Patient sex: F
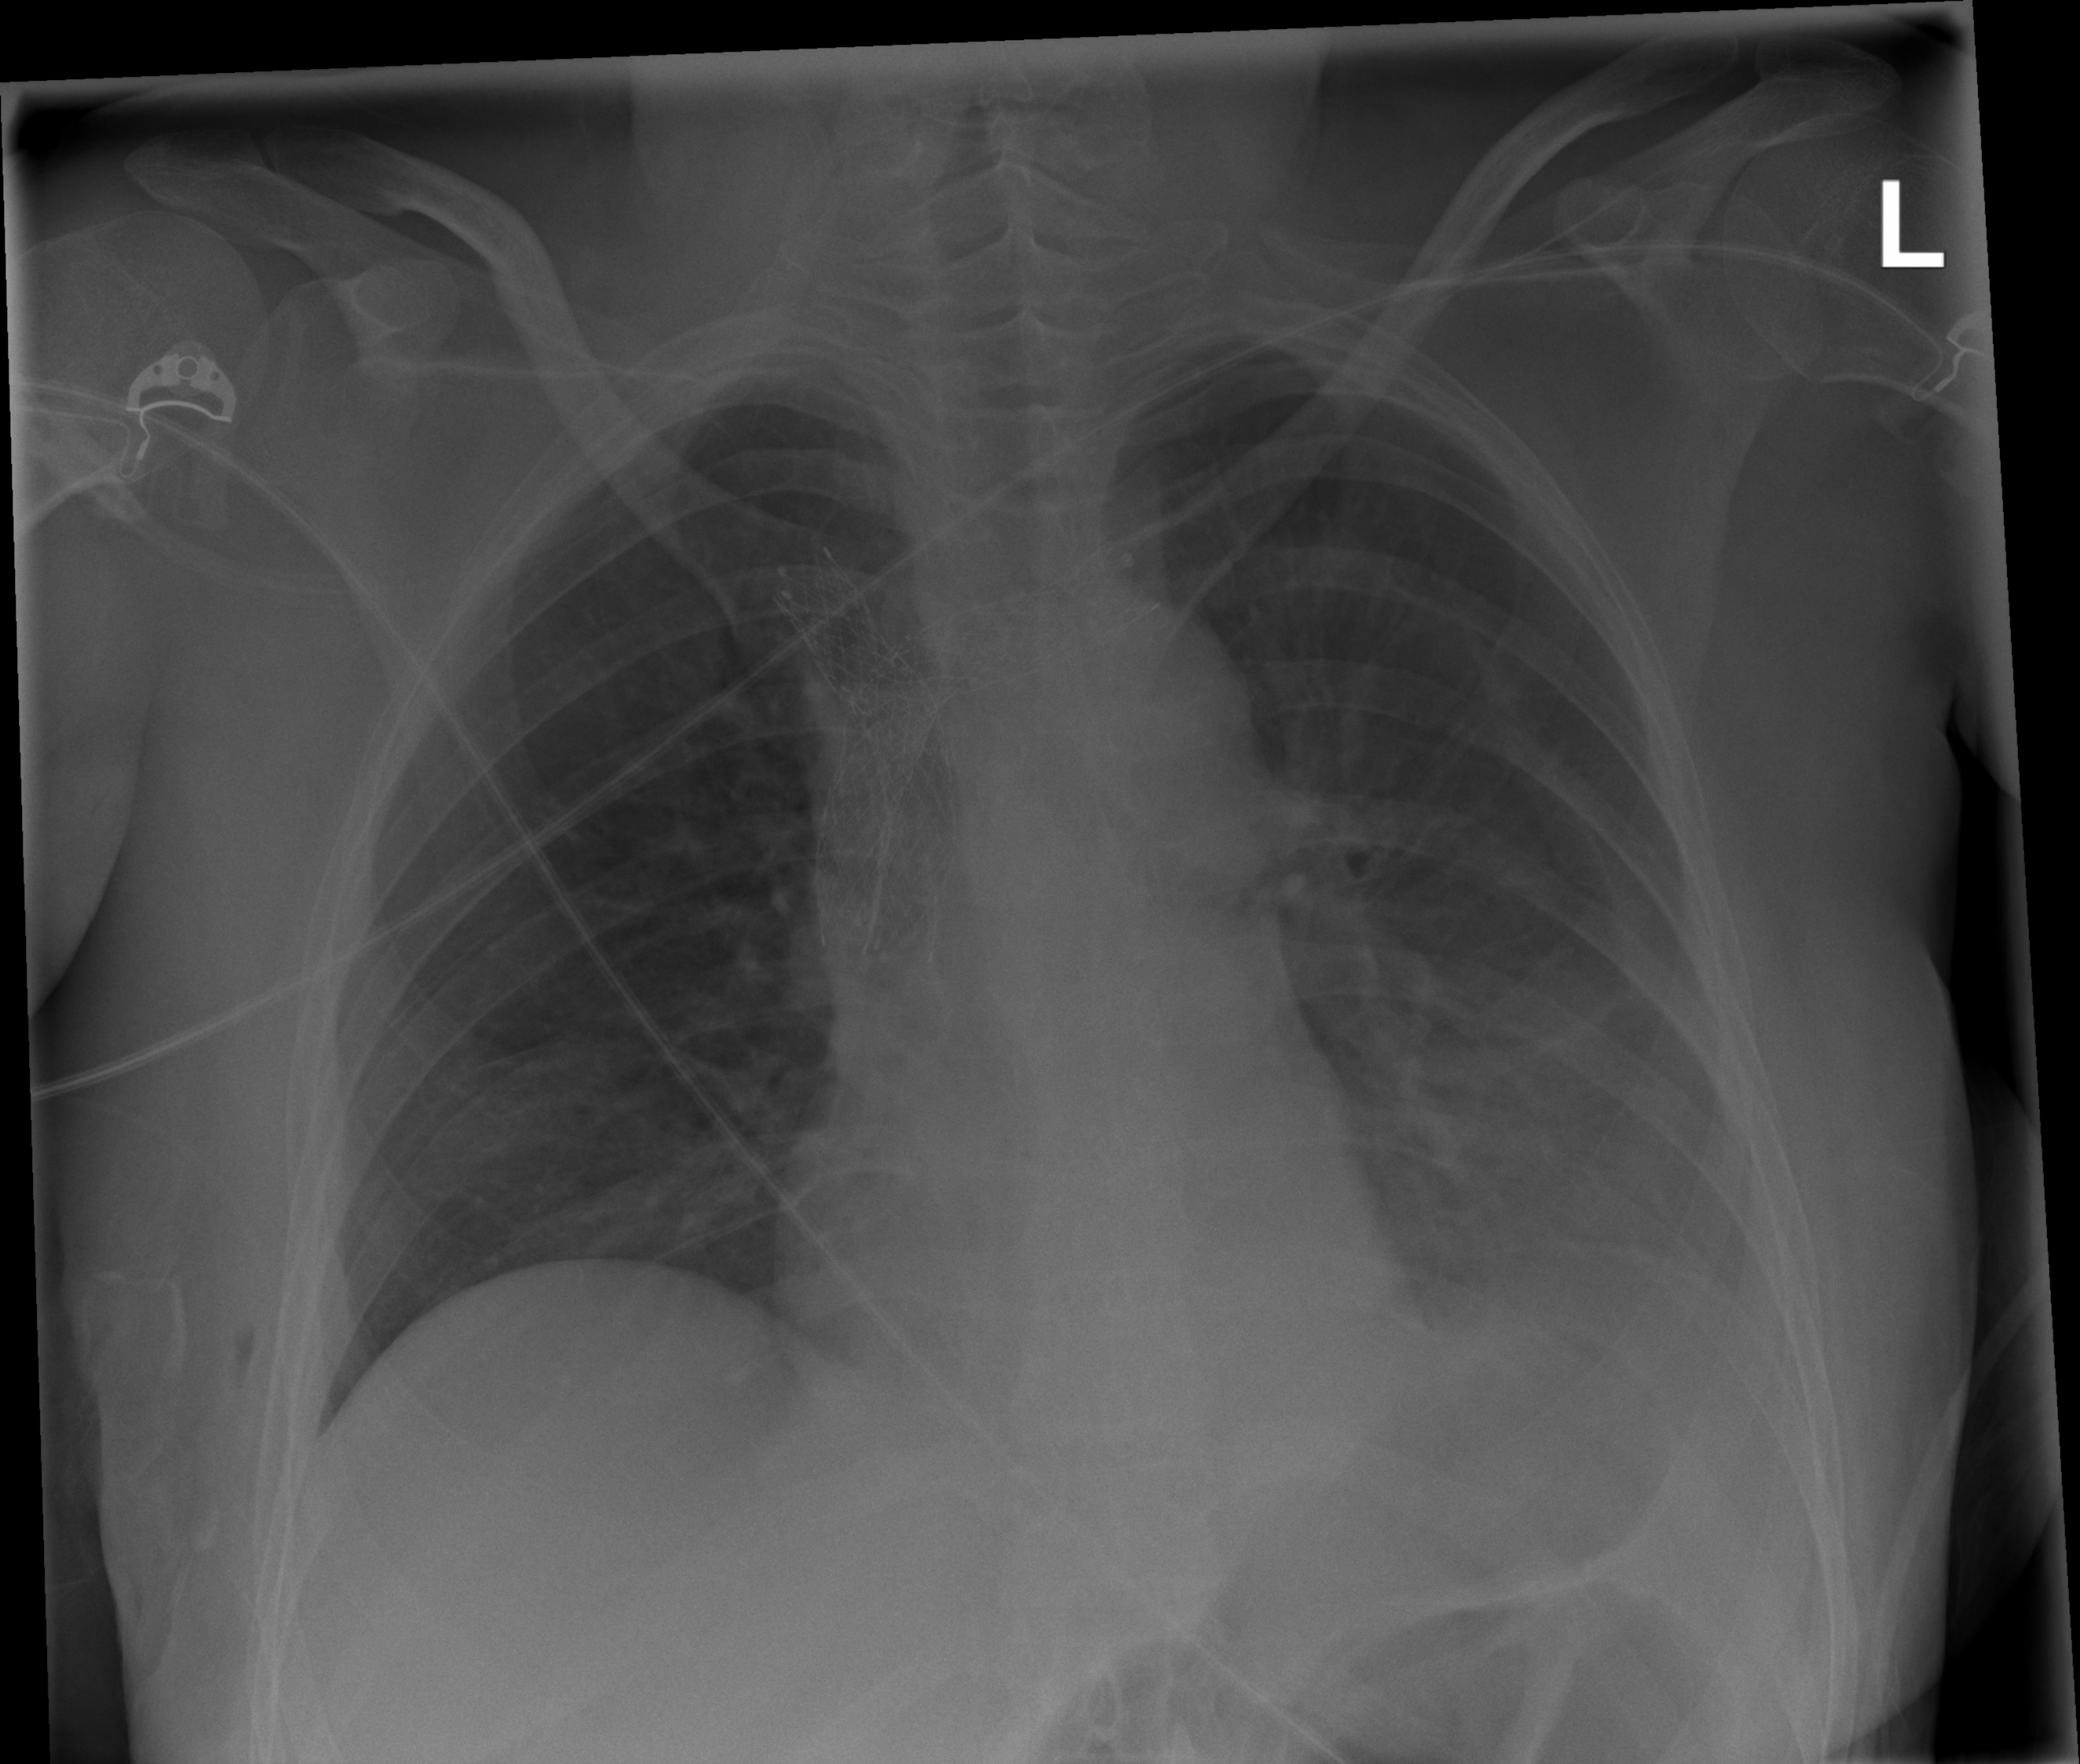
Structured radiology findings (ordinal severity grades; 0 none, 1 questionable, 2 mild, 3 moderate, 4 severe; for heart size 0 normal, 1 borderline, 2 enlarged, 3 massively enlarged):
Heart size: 0
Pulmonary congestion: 0
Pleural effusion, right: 0
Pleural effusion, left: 3
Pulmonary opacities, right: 0
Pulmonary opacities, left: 0
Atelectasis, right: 0
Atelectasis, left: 2